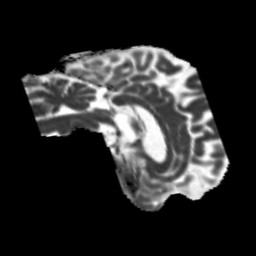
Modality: MD
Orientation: sagittal
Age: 63
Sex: male
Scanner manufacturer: siemens
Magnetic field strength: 3 T
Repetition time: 5.25 s
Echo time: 0.08 s